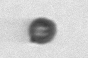
Label: bead